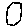
Label: hexagon